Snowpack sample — Snodgrass Mountain, Crested Butte, Colorado (2/4/25, 12:06 PM MST)
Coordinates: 38.923, -106.968
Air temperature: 35 °F
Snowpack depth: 80 cm
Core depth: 80 cm
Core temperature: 32 °F
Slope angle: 14°, slope face: 78°
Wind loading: low
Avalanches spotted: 0
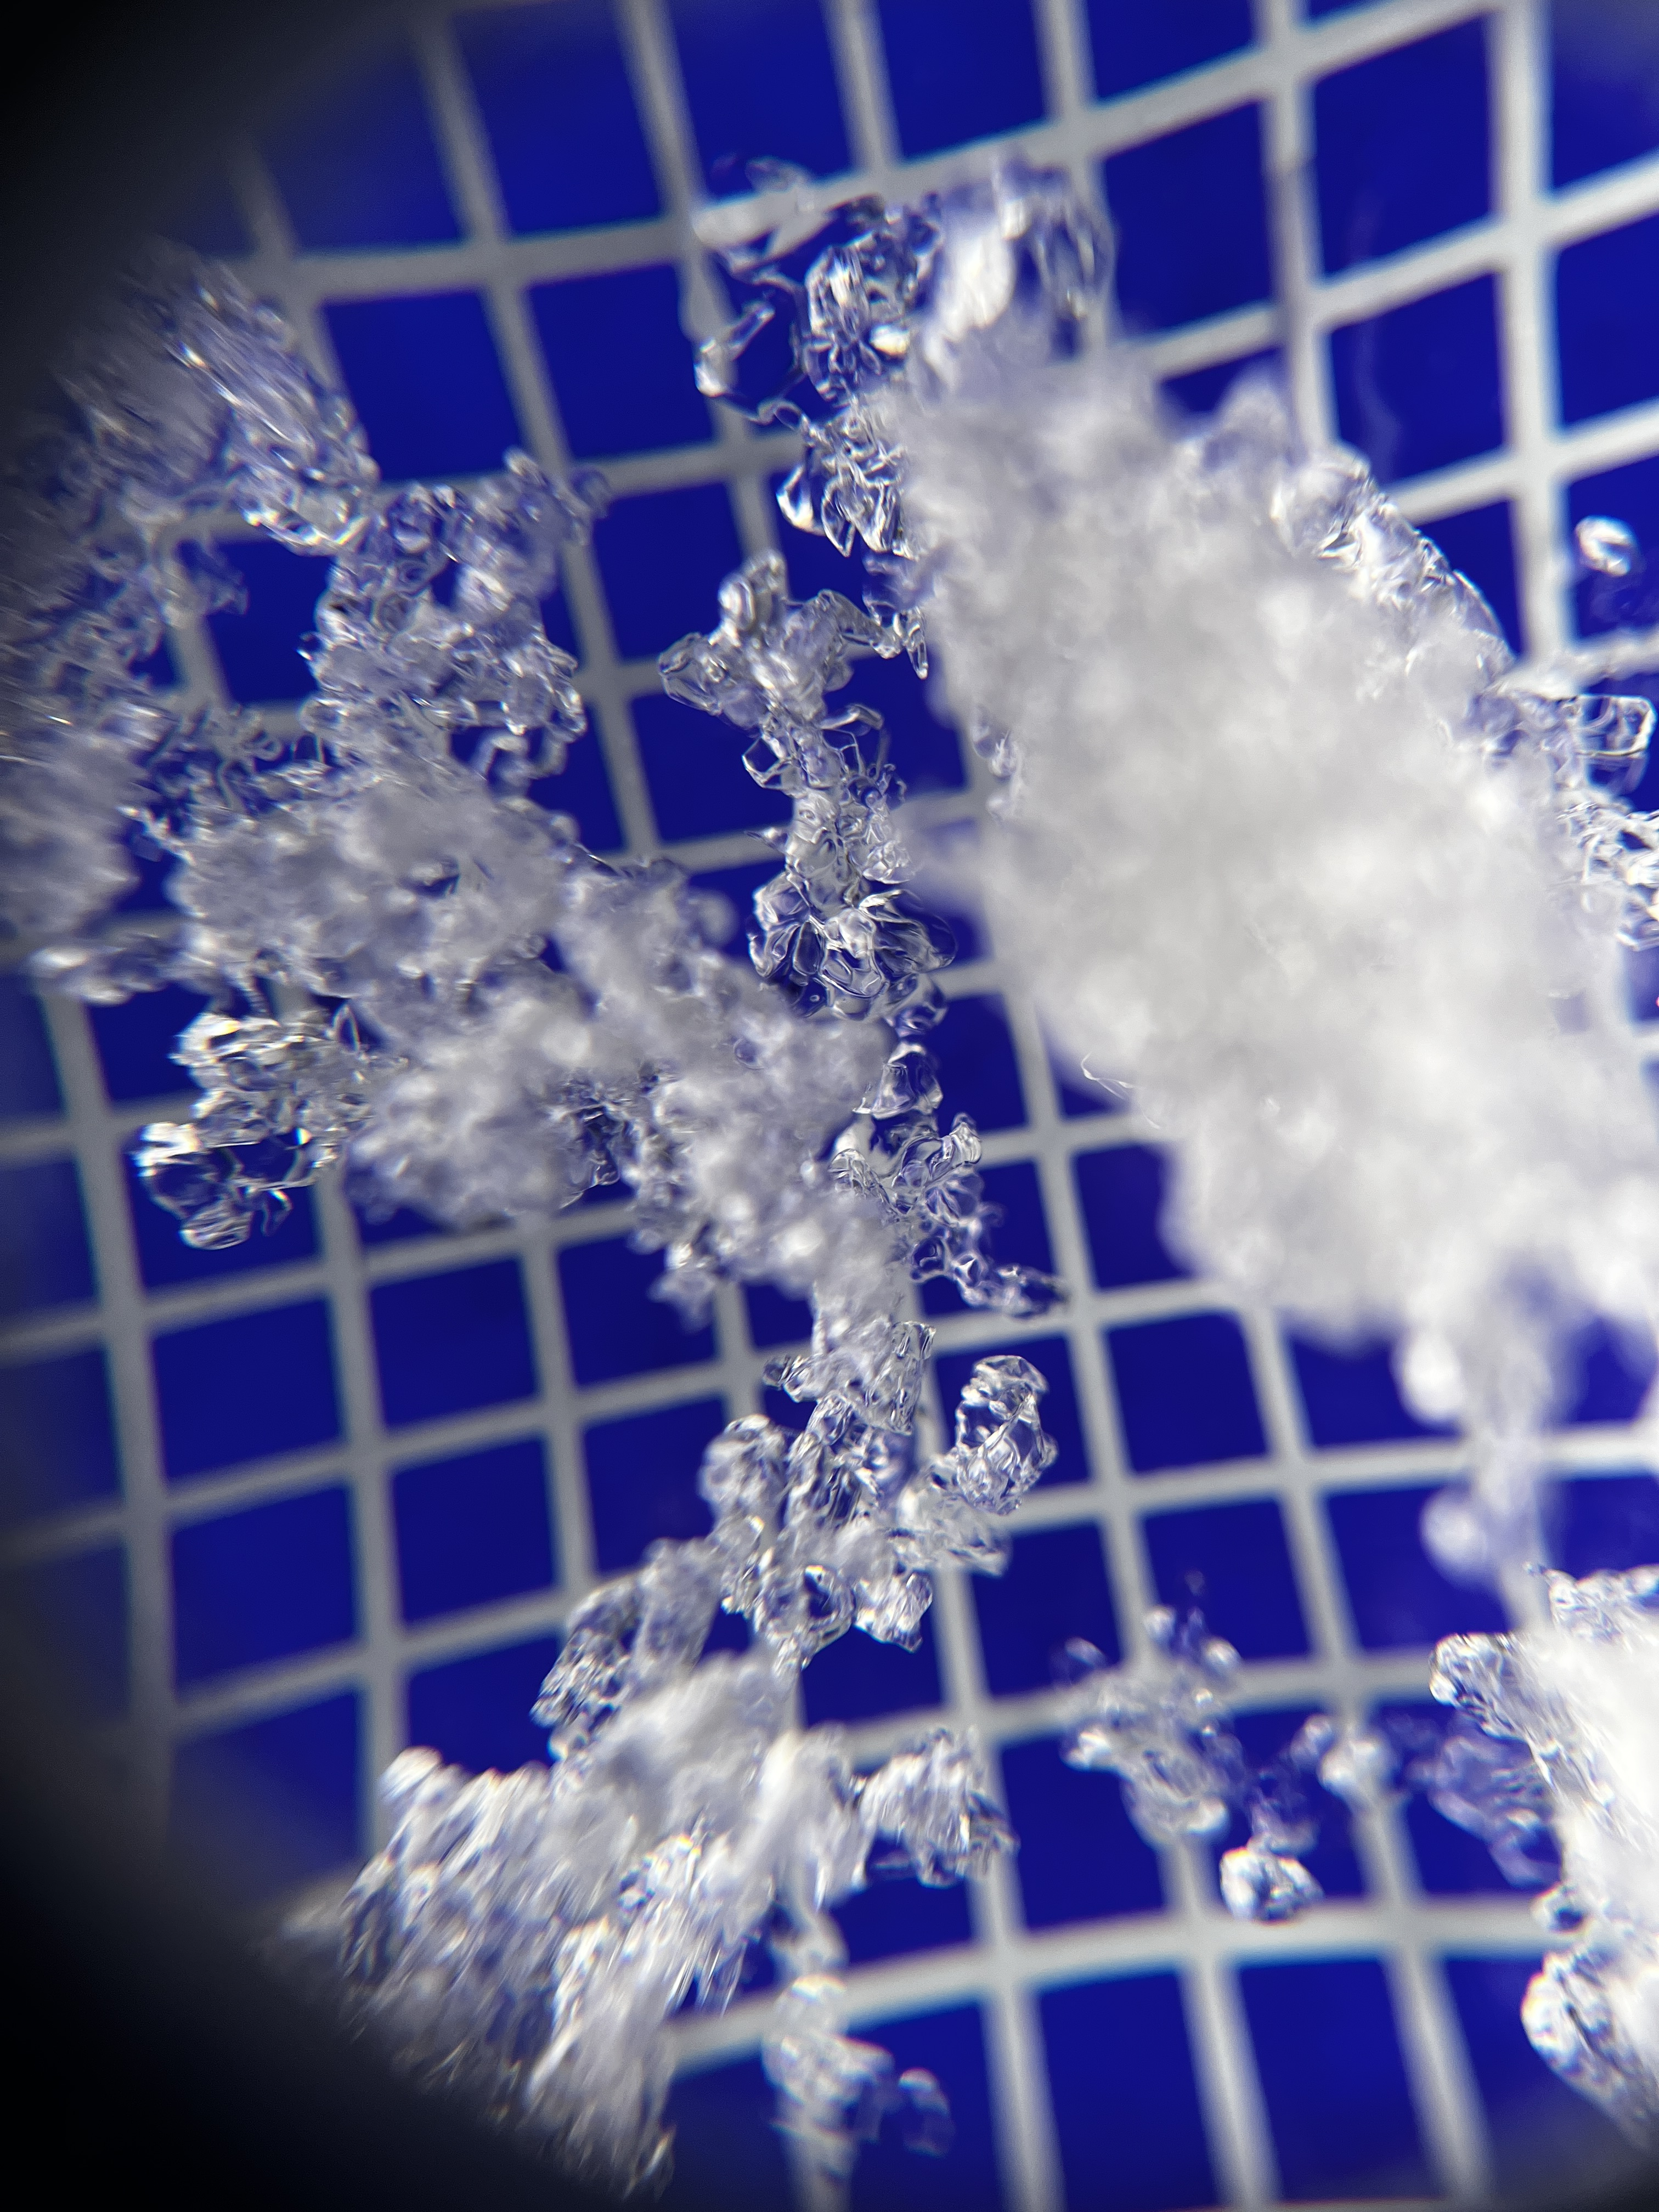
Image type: magnified_profile
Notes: No avalanches nearby, unusually warm weather for the last month reported by residents, Collected 25 yards from treeline